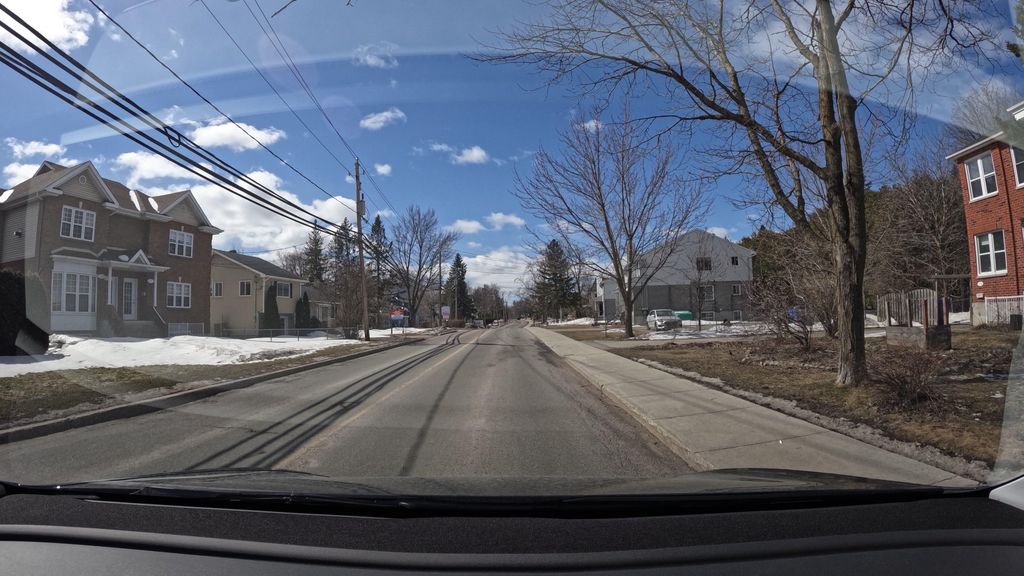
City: montreal